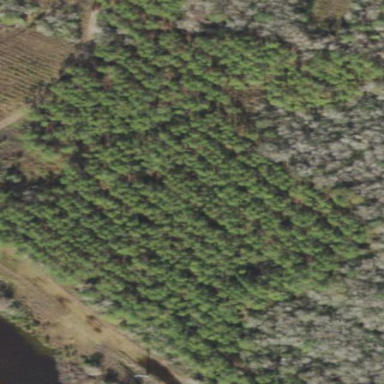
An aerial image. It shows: Forest dominated by needle-leaved trees.